Question:
here i am trying to use Buffered reader to read text file and create table in database, but Buffered reader reads only First Name from my text file. May i know What is wrong in my code... It WORKS Fine In MySQL , but in SQL Server it reads only first name.
Text File: <URL>
Whole Code :
'''
import com.mysql.jdbc.Connection;
import com.mysql.jdbc.DatabaseMetaData;
import com.mysql.jdbc.Statement;
import java.io.*;
import java.awt.*;
import java.util.*;
import javax.swing.*;
import java.awt.event.*;
import java.sql.DriverManager;
import java.sql.ResultSet;
import java.util.logging.Level;
import java.util.logging.Logger;
import javax.swing.table.*;
import java.sql.DriverManager;
import java.sql.ResultSet;
public class Stackq extends AbstractTableModel {
Vector<String> data;
Vector columns;
public Stackq() {
String line;
data = new Vector<String>();
columns = new Vector();
int count = 0;
try {
FileInputStream fis = new FileInputStream("D:/joy/text/registration.txt");
BufferedReader br = new BufferedReader(new InputStreamReader(fis));
StringTokenizer st1 = new StringTokenizer(br.readLine(), " ");
while (st1.hasMoreTokens()) {
columns.addElement(st1.nextToken());
count++;
}
while ((line = br.readLine()) != null) {
StringTokenizer st2 = new StringTokenizer(line, " ");
for (int i = 0; i < count; i++) {
if (st2.hasMoreTokens()) {
data.addElement(st2.nextToken());
} else {
data.addElement("");
}
}
}
br.close();
} catch (Exception e) {
e.printStackTrace();
}
}
public void setValueAt(Object value, int row, int col) {
data.setElementAt((String) value, col);
fireTableCellUpdated(row, col);
}
public boolean isCellEditable(int row, int col) {
//if (4 == col){
return true;
}
//else {
// return false;
// }
//}
//public void insertData(Object[] values){
// data.add(new Vector());
//for(int i =0; i<values.length; i++){
//((Vector) data.get(data.size()-1)).add(values[i]);
//}
//fireTableDataChanged();
// }
public void removeRow(int row) {
data.removeElementAt(row);
fireTableDataChanged();
}
public int getRowCount() {
return data.size() / getColumnCount();
}
public int getColumnCount() {
return columns.size();
}
public Object getValueAt(int rowIndex, int columnIndex) {
return (String) data.elementAt((rowIndex * getColumnCount())
+ columnIndex);
}
public String getColumnName(int i) {
return (String) columns.get(i);
}
public static void main(String args[]) {
Stackq model = new Stackq();
JTable table = new JTable();
table.setModel(model);
JScrollPane scrollpane = new JScrollPane(table);
JPanel panel = new JPanel();
panel.add(scrollpane);
JFrame frame = new JFrame();
frame.add(panel, "Center");
frame.pack();
frame.setVisible(true);
StringBuffer sbTableData = new StringBuffer();
for (int row = 0; row < table.getRowCount(); row++) {
for (int column = 0; column < table.getColumnCount(); column++) {
sbTableData.append(table.getValueAt(row, column)).append(" ");
}
sbTableData.append("
");
}
System.out.println(sbTableData);
try {
PrintWriter f = new PrintWriter(new BufferedWriter(new FileWriter("D:/joy/text/registration6.txt", true)));
//f.println(sbTableData+" "+"n");
f.close();
} catch (IOException e) {
e.printStackTrace();
}
String readstr1 = null;
int row = table.getRowCount();
int column = table.getColumnCount();
for (int j = 0; j < row; j++) {
for (int i = 0; i < column; i++) {
//System.out.println(table.getValueAt(j, i));
readstr1 = (String) table.getValueAt(j, i);
//System.out.println(readstr);
}
}
try {
// FILE READ AND TABLE CREATE
String tname = "example11199";
String dbname = "DB";
Class.forName("com.microsoft.sqlserver.jdbc.SQLServerDriver");
java.sql.Connection conn = DriverManager.getConnection("jdbc:sqlserver://localhost:1433;user=SOFTWARE\joy;databaseName=DB;integratedSecurity=true;");
java.sql.Statement stmt = conn.createStatement();
// stmt=conn.createStatement();
//System.out.println("connect");
//System.out.println(readstr1);
FileInputStream fstr = new FileInputStream("D:/joy/text/registration6.txt");
// Get the object of DataInputStream
DataInputStream inn = new DataInputStream(fstr);
BufferedReader brr = new BufferedReader(new InputStreamReader(inn));
String readstr;
java.sql.DatabaseMetaData dmd = conn.getMetaData();
while ((readstr = brr.readLine()) != null) //DatabaseMetaData dmd = (DatabaseMetaData) conn.getMetaData();
//while(readstr!=null)
{
ResultSet rs = dmd.getTables(null, "DB", "example11199", null);
//set not null column
if (String.valueOf(readstr).contains("NO")) {
readstr = readstr.replaceAll("NO", "not null");
} else if (String.valueOf(readstr).contains("YES")) {
readstr = readstr.replaceAll("YES", "");
}
if (String.valueOf(readstr).contains("PRIMARY")) {
readstr = readstr.replaceFirst("PRIMARY", "primary key");
}
System.out.println("replace string " + readstr);
int k = 1;
if (!rs.next()) {
stmt.executeUpdate("CREATE TABLE " + tname + "(" + readstr + ")");
} else {
//System.out.println(readstr);
stmt.executeUpdate("ALTER TABLE " + tname + " ADD(" + readstr + ")");
System.out.println("altered");
}
}
brr.close();
inn.close();
} catch (Exception e) {
}
}
}
'''
EDITED, Now all contents of text file gets printed but it gives null here at last : System.out.println("replace string " + readstr); so i am unalble to create table with null value.
Thank You.
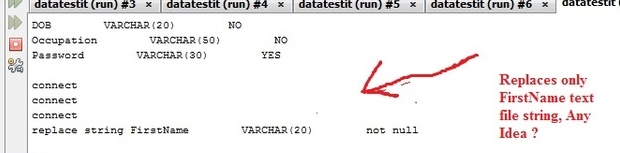
Answer: You are re-creating the table you read one line. I assume this only works once, so it is only reading the first line.
You appear to have a jumble of text passing and altering a table so that only the file line is read before you attempt to create the table. I suspect you want to read the whole file before you attempt to alter/create the table.
BTW Having formatting all over the place is likely to make checking your code much harder. I suggest you use the formatter in your IDE and you should be able to see how your code will loop.